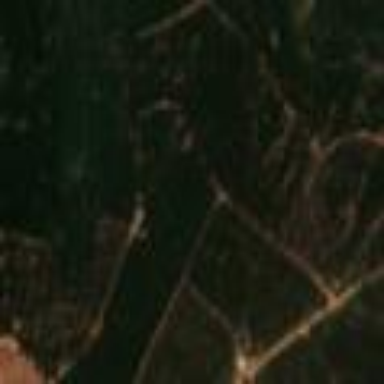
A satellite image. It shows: Evergreen needle-leaved forest with plantation.